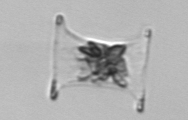
Label: Eucampia